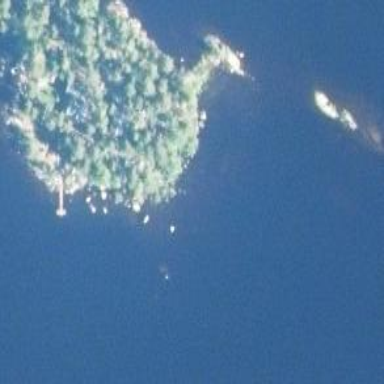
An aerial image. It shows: Islet.